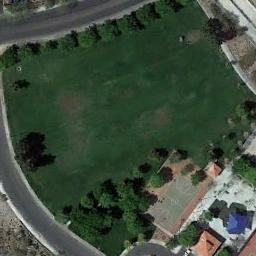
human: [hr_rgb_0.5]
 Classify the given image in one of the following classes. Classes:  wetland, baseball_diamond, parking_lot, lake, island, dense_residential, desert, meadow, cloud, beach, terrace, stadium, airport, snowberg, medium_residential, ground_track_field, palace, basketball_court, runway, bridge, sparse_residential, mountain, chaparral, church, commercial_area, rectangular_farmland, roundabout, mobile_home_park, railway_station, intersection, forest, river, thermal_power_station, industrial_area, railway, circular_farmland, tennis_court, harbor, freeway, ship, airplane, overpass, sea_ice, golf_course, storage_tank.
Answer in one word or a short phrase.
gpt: basketball_court